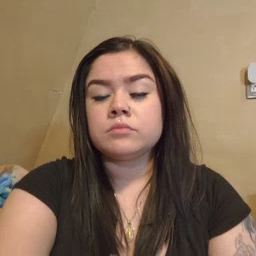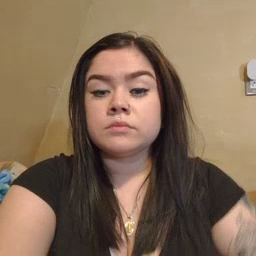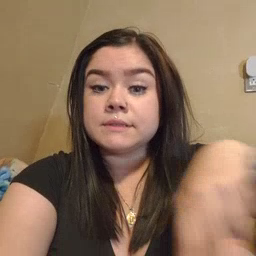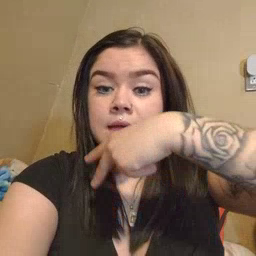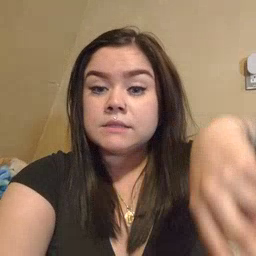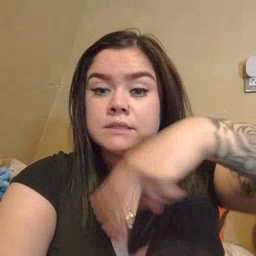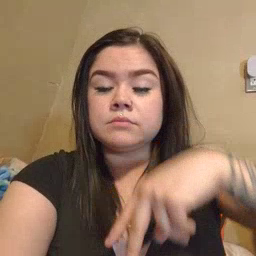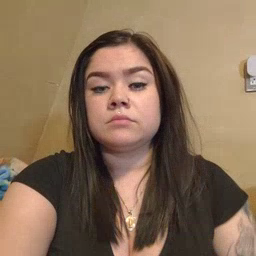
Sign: dance